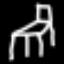
Label: chair